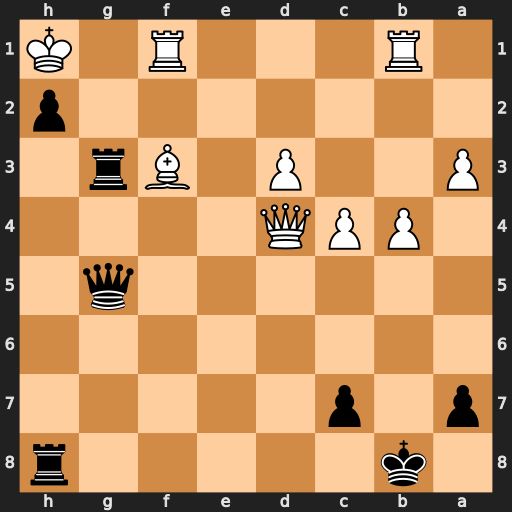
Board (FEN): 1k5r/p1p5/8/6q1/1PPQ4/P2P1Br1/7p/1R3R1K
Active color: b
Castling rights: -
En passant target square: -
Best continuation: Rg1+ Rxg1 hxg1=Q#